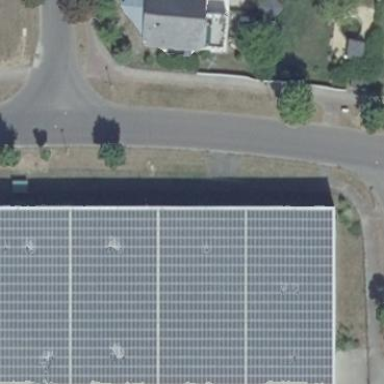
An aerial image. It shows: Solar power generator utilizing photovoltaic technology.